Interaction volume radius: 5 \u00c5
Interaction volume height: 15 \u00c5
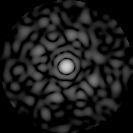
Disorder parameter: 0.8676